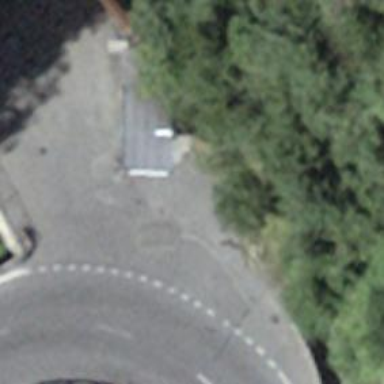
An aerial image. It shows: Fuel station.